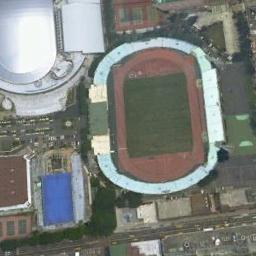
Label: stadium